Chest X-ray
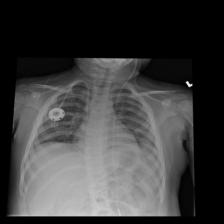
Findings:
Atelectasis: positive
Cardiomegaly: negative
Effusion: negative
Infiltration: negative
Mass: negative
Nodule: negative
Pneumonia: negative
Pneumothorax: negative
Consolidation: negative
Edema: negative
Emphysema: negative
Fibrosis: negative
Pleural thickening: negative
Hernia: negative